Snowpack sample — Loveland Pass, Silver Plume, Colorado, USA (2/11/26, 12:00 PM MST)
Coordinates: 39.663, -105.886
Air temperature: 35 °F
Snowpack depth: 82 cm
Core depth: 30 cm
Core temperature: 28.4 °F
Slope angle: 13°, slope face: 12°
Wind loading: high
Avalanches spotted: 1
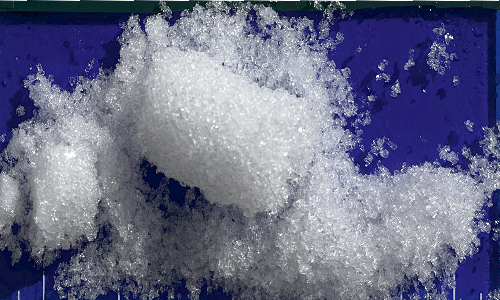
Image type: core
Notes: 1 small avalanche spotted on the north side of the bowl, lots of wind loading